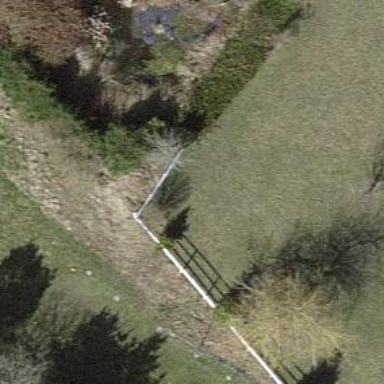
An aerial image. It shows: Fence.